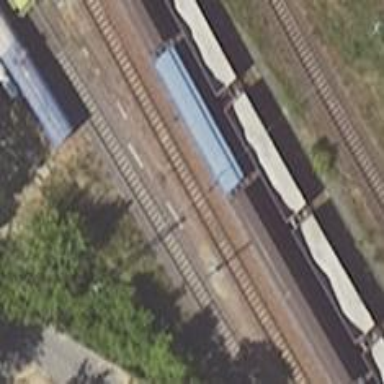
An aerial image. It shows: Railway signal.